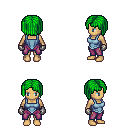
a pixel art fantasy rpg character, female body template, human, tanned skin, blue vest, magenta pants, green pageboy hairstyle, metal gloves, four views (front, back, left, right), 2x2 character sprite sheet, small pixel art, hard edges, no anti-aliasing